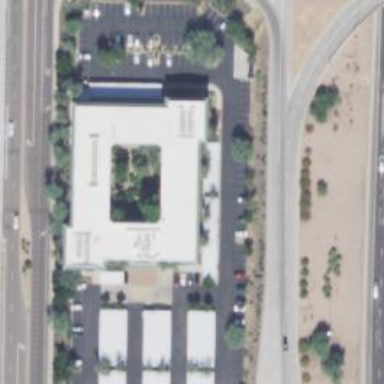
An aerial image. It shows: Hospice facility providing healthcare services.